Field crop: tomato
Growth stage: 2
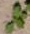
Species: solanum